Question: As we know,
'''
window.onbeforeunload=function(){
return "are you sure?";
}
'''
shows a native confirmation dialog.

If we press the button, page will be refreshed or be redirected else where. Suppose, we have some cleanup tasks to be performed when user hits the button. But as the code indicates, the confirmation dialog is appeared due to the 'return' statement. We cannot actually execute any code after the 'return' statement of a function. So how can we actually perform some more tasks even after we 'return' ? Doing cleanup tasks before confirmation doesn't make sense to me.
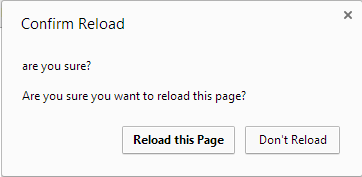
Answer: Why not use 'window.onunload'?
'''
window.onbeforeunload=function(){
return "are you sure?";
}
window.onunload=function(){
console.log("doing something");
}
'''
<URL>